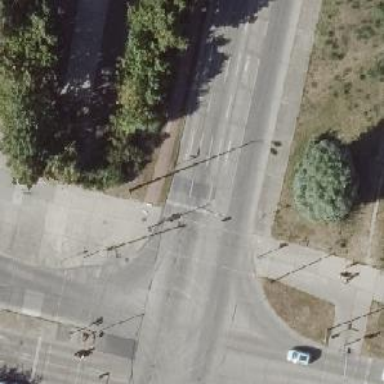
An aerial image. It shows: Footway crossing.